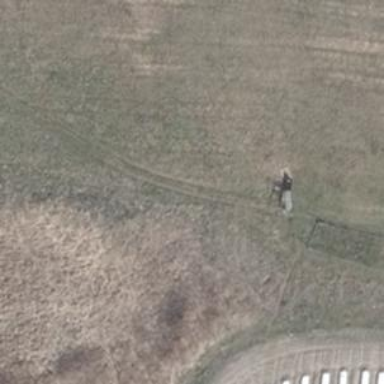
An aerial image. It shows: Hunting stand.